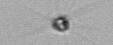
Label: Calciopappus